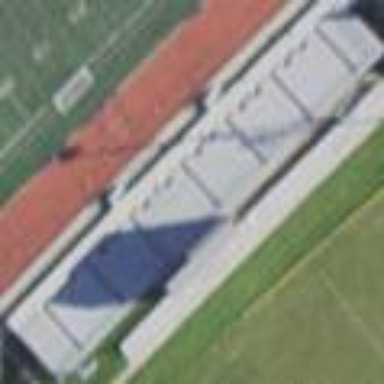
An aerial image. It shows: Grandstand building with bench for seating.